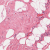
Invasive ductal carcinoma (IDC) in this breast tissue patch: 0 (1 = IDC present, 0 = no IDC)